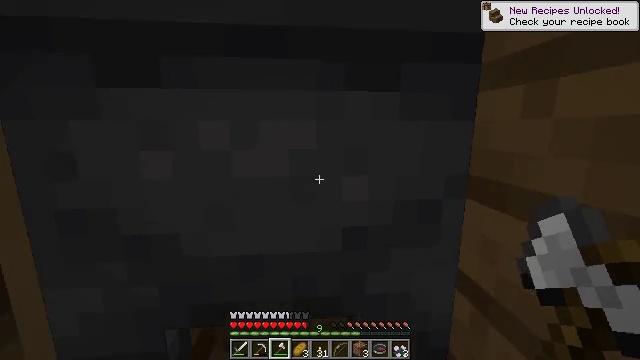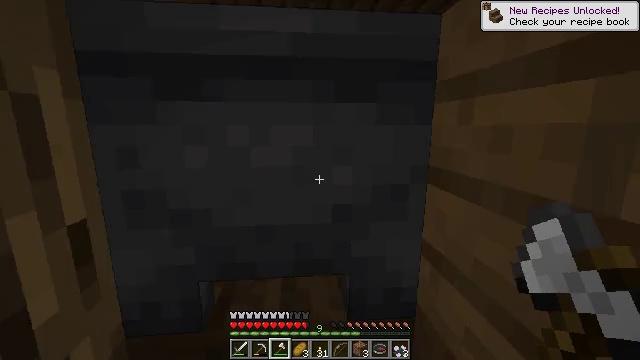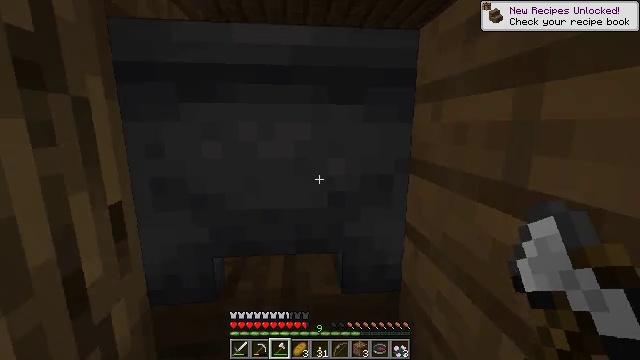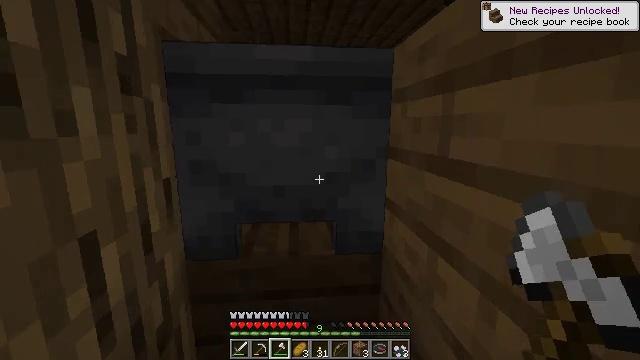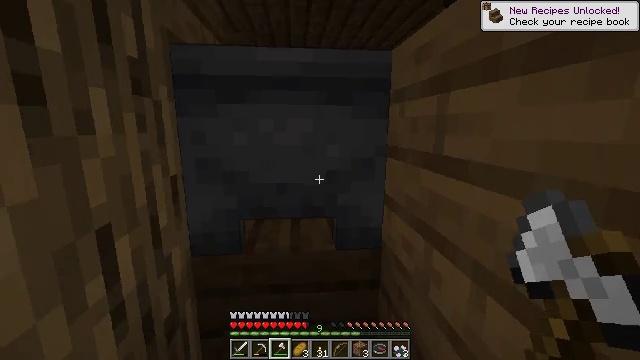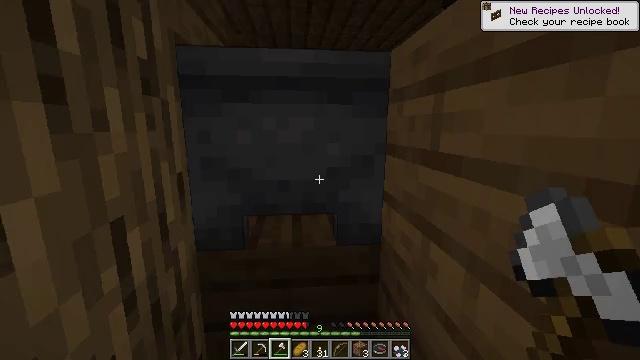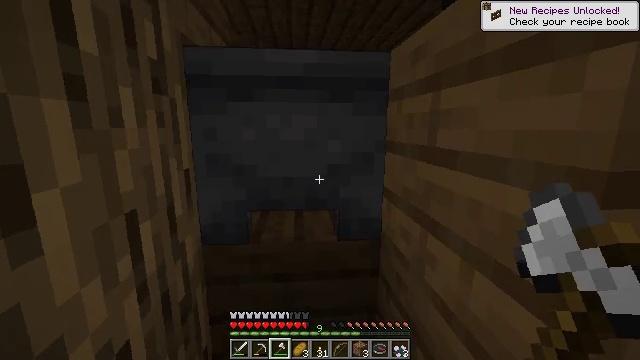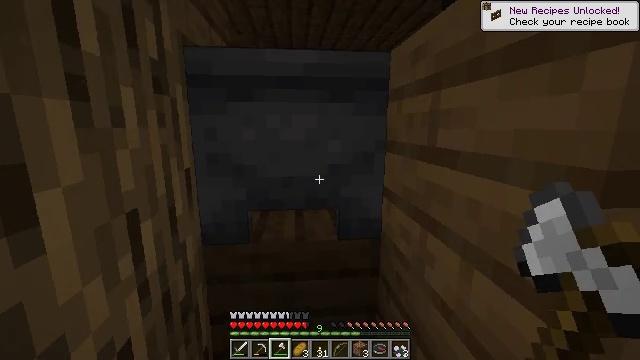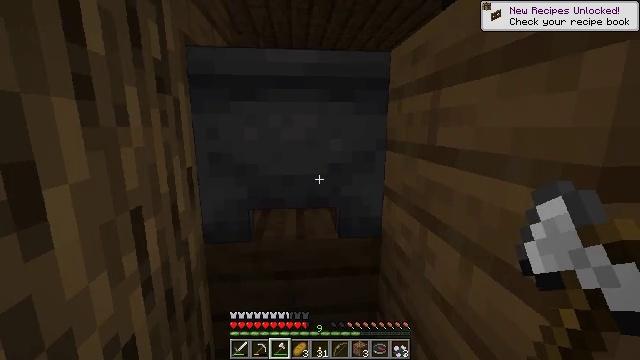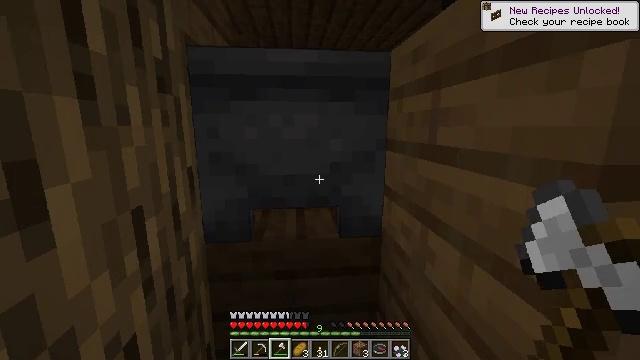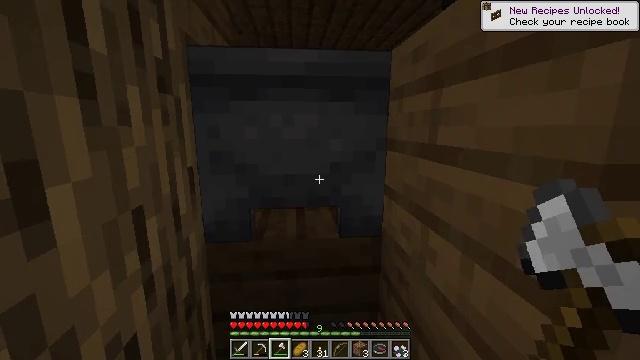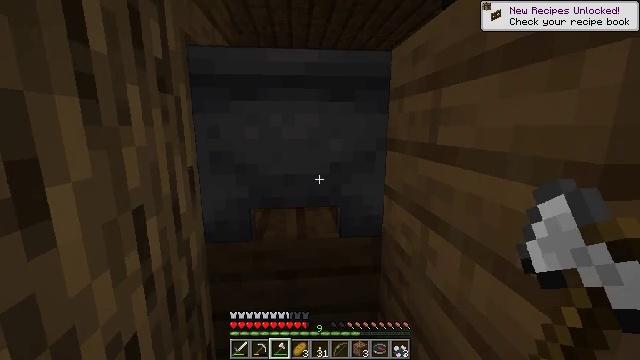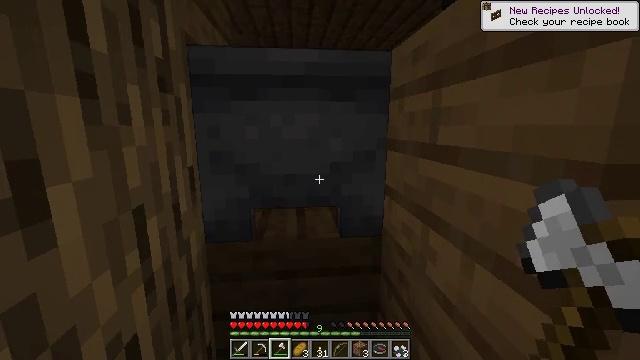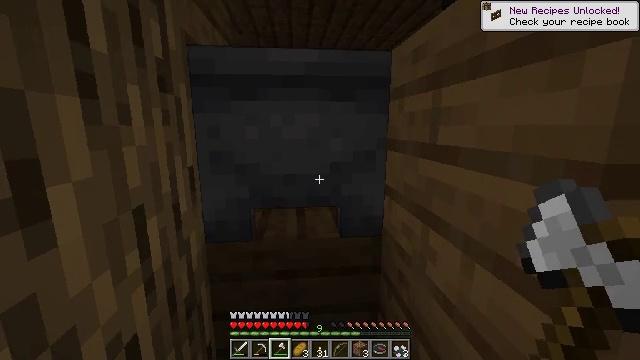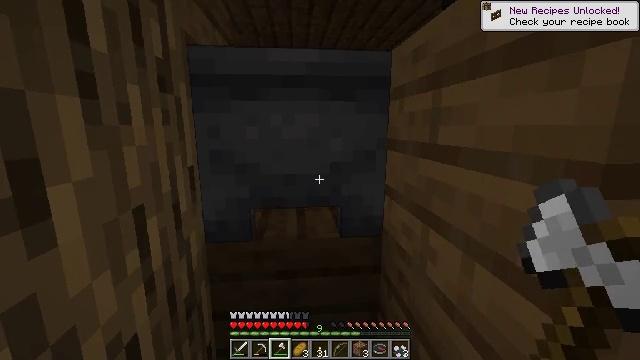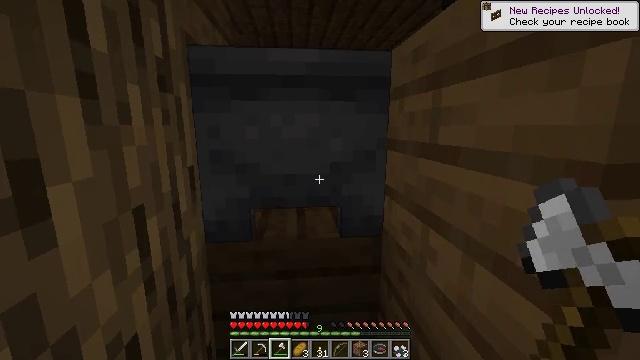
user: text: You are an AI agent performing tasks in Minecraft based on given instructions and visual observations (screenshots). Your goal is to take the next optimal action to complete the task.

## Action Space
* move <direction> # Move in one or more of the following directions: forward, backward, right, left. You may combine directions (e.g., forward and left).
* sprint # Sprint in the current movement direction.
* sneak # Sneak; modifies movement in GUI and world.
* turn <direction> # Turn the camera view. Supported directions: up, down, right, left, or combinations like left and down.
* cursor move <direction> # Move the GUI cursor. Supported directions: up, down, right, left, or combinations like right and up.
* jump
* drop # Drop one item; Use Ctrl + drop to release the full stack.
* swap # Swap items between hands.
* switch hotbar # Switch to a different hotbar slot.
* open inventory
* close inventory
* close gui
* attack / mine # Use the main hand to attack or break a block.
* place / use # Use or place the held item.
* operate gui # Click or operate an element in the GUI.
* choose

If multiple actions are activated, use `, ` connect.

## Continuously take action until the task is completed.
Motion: motion action
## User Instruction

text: Break the cauldron to collect it.
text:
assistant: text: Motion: move back
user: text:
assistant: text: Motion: move back
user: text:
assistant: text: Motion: no_op
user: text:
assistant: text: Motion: no_op
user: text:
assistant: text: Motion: no_op
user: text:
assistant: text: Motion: no_op
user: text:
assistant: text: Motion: no_op
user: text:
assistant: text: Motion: no_op
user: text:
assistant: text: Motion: no_op
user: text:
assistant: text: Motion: no_op
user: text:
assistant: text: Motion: no_op
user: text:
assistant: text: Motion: no_op
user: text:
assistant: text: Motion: no_op
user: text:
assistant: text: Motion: no_op
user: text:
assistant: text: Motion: no_op
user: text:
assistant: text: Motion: no_op
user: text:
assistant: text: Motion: switch to hotbar 2
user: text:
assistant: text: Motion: switch to hotbar 2
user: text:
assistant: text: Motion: switch to hotbar 2
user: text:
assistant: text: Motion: no_op
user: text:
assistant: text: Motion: turn left
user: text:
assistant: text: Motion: no_op
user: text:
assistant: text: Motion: attack / mine
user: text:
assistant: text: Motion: attack / mine
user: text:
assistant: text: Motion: attack / mine
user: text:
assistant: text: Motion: attack / mine
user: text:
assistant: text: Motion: attack / mine
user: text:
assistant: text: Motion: attack / mine
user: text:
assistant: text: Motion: attack / mine
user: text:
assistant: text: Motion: attack / mine